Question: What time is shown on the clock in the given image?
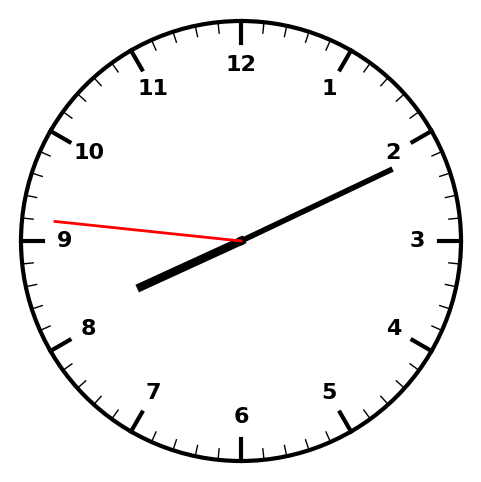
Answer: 08:10:46